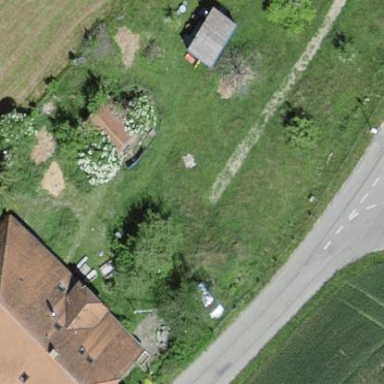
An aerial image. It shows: Farmyard area.